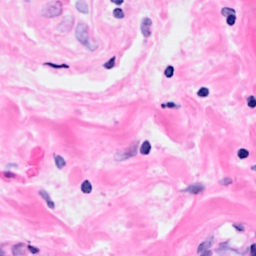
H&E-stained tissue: Breast